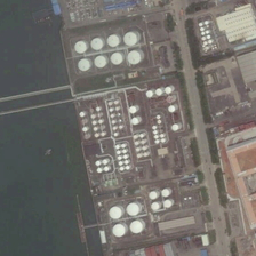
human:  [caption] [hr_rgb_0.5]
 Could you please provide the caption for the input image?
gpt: There are many white round pots on the ground.

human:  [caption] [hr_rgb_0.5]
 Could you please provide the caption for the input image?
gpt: They planted a row of trees in the middle of the road.

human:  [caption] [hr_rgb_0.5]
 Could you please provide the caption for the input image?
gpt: A row of trees was planted in the middle of the road.

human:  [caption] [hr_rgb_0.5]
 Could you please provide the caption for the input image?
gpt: There are many white round reservoirs on the land.

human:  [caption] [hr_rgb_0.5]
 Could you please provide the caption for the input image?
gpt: There are many white round tanks on the earth.